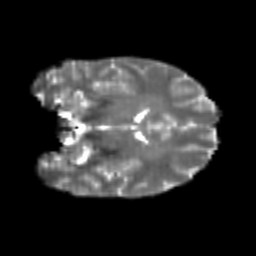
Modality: T2w
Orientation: coronal
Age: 20
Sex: female
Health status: healthy
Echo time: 0.074 s